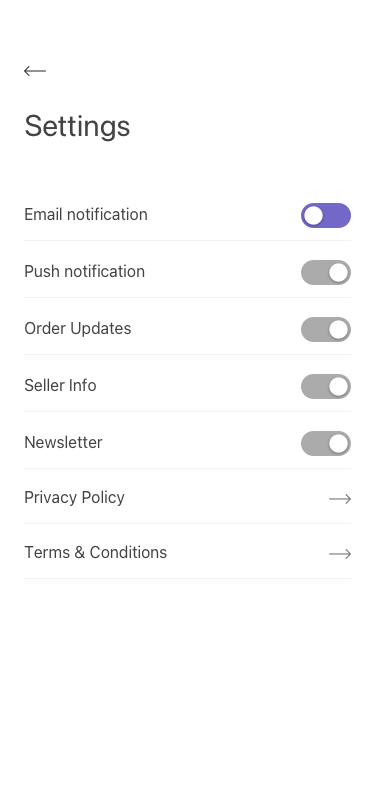
Text in this UI design:
Terms & Conditions
Privacy Policy
Newsletter
Seller Info
Order Updates
Push notification
Email notification
Settings